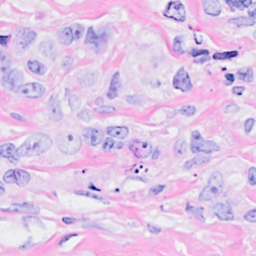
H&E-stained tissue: Breast